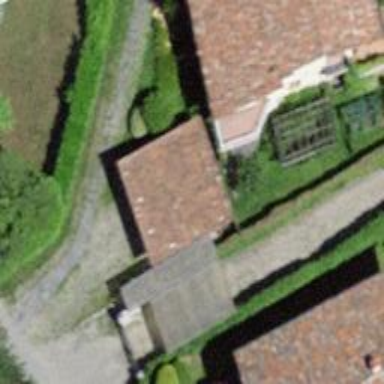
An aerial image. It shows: Garage.